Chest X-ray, PA view. Patient: 64 years old, sex M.
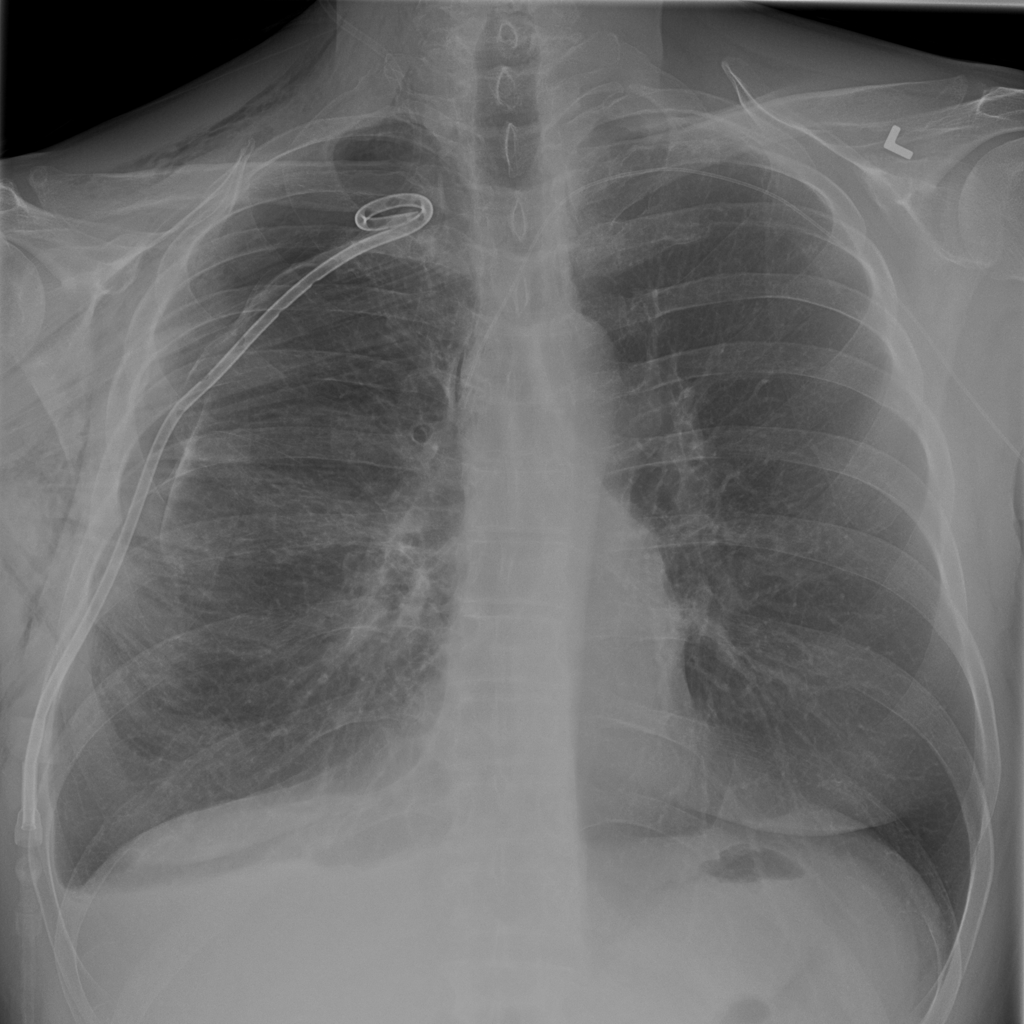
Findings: Pneumothorax